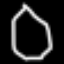
Label: octagon